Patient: sex M, age 35
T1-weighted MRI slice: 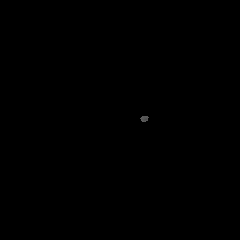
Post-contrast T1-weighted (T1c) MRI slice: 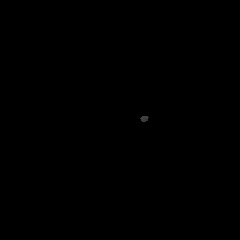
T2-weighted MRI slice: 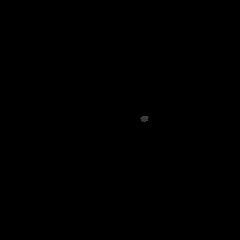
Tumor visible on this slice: no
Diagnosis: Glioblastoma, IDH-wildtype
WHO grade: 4